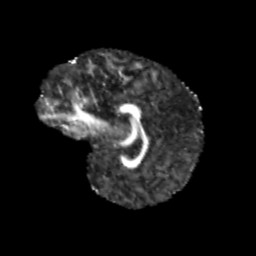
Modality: FA
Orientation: sagittal
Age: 12
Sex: female
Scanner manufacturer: siemens
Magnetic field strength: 3 T
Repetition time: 3.8 s
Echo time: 0.07 s